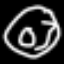
Label: donut